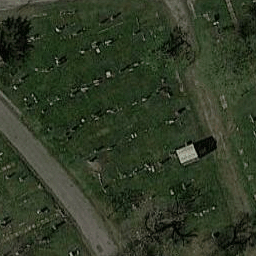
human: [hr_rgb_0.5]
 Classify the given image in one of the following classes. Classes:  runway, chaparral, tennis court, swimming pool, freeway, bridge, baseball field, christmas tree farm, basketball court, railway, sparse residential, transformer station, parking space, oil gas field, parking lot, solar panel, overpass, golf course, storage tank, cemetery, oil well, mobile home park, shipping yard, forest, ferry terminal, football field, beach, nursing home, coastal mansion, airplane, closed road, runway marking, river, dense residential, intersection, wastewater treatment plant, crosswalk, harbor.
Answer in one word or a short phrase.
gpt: cemetery